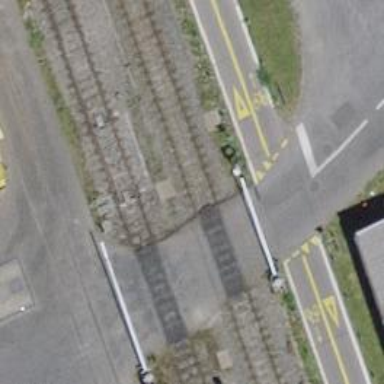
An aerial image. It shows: Railway level crossing.